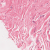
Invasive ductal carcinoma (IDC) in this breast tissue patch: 0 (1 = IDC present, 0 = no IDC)